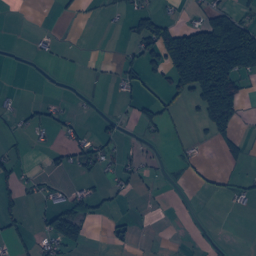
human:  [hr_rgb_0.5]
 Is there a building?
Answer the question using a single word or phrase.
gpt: yes

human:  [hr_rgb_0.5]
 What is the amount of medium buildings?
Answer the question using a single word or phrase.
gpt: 8

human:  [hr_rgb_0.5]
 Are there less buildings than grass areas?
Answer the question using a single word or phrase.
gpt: no

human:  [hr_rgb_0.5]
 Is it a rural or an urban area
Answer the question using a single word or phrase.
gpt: rural

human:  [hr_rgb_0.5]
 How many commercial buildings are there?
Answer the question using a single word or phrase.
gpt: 0

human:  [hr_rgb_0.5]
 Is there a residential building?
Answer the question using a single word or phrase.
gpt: yes

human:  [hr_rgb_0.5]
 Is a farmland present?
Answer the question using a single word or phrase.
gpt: yes

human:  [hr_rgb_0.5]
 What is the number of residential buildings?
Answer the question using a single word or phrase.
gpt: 254

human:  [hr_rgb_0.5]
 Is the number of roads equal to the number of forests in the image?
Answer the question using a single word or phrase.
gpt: no

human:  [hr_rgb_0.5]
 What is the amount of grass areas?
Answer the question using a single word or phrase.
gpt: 61

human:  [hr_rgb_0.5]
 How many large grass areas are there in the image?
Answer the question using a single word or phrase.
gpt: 49

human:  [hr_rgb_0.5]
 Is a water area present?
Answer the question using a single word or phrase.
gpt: yes

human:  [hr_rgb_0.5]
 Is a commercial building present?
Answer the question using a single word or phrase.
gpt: no

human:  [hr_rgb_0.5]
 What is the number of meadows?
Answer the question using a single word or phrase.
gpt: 17

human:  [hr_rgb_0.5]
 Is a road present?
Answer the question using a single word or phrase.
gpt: yes

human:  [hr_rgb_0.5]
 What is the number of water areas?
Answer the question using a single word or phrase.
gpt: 10

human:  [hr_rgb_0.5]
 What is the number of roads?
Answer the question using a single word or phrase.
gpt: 67

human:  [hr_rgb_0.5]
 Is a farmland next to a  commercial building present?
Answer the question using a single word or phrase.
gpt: no

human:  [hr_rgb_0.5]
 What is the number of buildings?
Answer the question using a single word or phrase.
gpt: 256

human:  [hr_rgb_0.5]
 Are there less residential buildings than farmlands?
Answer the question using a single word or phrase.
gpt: no

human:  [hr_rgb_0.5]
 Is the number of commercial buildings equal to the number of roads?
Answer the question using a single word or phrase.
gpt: no

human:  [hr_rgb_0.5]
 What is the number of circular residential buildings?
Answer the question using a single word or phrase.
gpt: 10

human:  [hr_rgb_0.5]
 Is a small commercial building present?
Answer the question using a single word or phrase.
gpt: no

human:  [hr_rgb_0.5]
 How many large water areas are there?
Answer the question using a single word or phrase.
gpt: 3

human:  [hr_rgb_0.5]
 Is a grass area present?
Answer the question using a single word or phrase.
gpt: yes

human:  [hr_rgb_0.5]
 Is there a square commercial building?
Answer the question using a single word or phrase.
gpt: no

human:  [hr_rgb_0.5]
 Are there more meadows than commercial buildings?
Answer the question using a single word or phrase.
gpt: yes

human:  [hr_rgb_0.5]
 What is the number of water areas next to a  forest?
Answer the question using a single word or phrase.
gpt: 10

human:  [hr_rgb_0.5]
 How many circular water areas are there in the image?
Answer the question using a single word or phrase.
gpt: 0

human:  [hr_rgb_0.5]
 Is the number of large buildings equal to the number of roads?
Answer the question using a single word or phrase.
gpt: no

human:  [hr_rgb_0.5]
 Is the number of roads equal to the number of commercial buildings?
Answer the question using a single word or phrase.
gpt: no

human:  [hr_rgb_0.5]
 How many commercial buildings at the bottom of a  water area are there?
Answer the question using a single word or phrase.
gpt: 0

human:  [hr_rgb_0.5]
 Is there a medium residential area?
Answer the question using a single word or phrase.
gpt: yes

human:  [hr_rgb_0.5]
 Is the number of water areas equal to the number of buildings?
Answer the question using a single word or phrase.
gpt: no

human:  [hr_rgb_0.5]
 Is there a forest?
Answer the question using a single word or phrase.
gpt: yes

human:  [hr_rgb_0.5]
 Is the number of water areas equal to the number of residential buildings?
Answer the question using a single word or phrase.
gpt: no

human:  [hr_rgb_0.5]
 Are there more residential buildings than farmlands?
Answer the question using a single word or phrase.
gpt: yes

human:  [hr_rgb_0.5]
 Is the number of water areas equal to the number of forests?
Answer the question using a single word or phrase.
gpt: no

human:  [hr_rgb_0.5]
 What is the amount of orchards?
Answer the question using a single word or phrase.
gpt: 13

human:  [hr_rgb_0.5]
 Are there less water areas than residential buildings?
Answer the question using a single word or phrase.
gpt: yes

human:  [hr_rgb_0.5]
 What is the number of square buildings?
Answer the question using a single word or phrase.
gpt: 10

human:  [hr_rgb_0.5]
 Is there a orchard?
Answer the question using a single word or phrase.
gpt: yes

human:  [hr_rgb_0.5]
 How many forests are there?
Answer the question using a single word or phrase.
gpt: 82

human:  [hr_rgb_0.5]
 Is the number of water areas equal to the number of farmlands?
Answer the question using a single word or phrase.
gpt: no

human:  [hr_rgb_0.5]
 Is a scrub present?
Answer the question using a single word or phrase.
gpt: yes

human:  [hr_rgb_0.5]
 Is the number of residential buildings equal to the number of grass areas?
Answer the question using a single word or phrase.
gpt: no

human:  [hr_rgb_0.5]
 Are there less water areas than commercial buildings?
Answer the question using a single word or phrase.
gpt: no

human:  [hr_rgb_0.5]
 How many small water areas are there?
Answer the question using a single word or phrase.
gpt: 5

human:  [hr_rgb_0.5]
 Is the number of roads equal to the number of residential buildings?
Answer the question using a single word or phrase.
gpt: no

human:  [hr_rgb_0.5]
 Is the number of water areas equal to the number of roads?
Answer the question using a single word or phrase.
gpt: no

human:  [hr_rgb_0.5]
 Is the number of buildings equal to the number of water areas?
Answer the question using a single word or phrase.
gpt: no

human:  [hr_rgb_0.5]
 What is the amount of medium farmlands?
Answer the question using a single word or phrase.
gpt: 1

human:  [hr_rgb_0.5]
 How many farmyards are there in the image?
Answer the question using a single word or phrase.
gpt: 5

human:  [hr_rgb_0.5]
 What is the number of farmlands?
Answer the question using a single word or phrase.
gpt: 60

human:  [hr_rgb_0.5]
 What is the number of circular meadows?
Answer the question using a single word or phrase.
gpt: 0

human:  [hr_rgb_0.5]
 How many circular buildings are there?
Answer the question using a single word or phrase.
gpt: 10

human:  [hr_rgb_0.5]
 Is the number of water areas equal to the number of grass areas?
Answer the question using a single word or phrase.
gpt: no

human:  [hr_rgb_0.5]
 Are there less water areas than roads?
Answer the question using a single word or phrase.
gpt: yes

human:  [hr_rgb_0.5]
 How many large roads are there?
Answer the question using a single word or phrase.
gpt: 0

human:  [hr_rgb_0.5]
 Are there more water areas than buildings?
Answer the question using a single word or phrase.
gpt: no

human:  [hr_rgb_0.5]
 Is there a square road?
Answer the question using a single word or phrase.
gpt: no

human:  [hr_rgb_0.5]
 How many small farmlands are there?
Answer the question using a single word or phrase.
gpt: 0

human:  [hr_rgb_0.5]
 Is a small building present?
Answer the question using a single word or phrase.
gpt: yes

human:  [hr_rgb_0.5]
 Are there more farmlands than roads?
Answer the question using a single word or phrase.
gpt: no